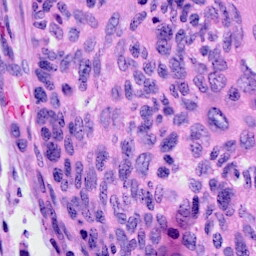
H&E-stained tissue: Cervix